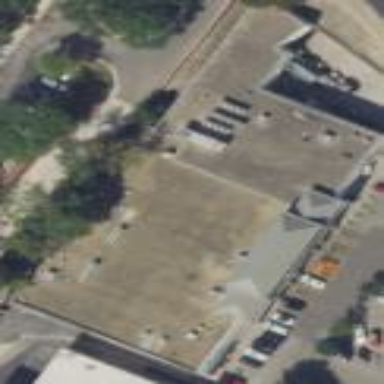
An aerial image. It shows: Building that houses supermarket.